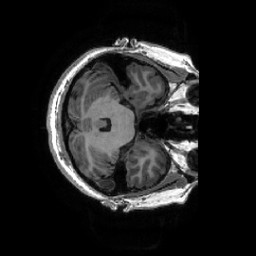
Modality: T1w
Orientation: axial
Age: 30
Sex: female
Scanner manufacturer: ge
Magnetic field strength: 3 T
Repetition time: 0.0073 s
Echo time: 0.003 s